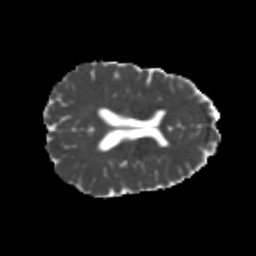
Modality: MD
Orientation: axial
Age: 22
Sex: female
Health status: healthy
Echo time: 0.074 s